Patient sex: M
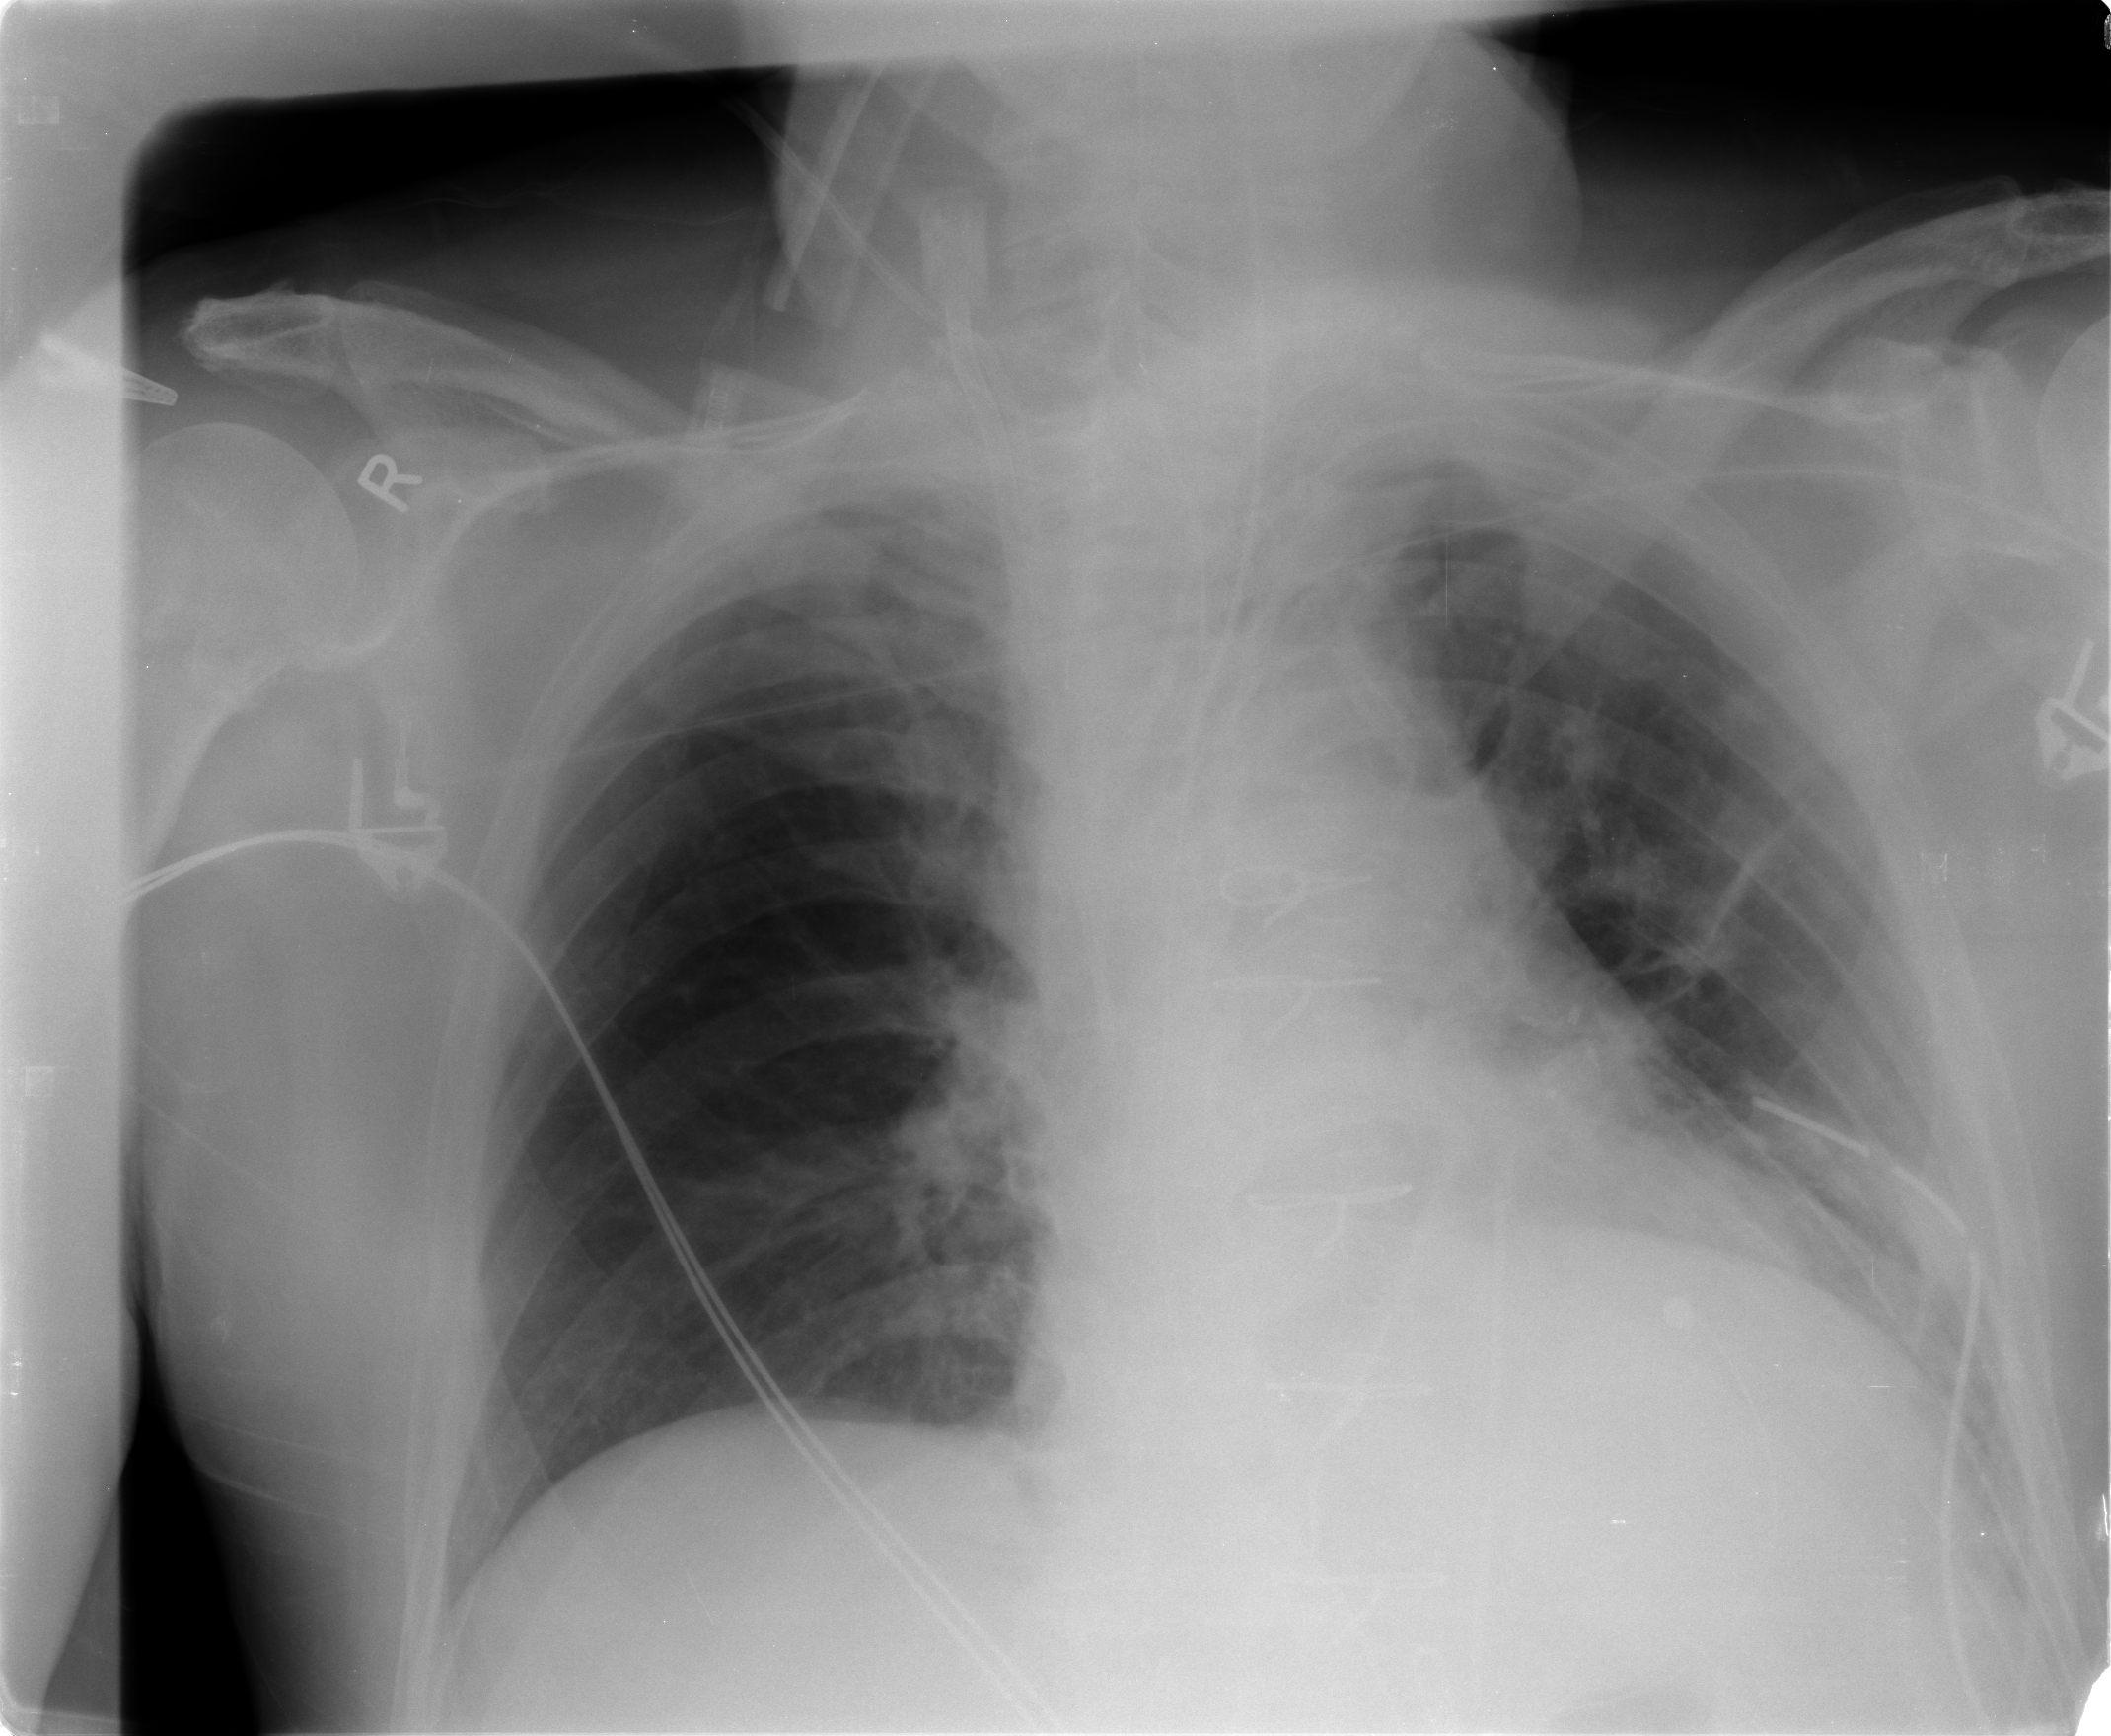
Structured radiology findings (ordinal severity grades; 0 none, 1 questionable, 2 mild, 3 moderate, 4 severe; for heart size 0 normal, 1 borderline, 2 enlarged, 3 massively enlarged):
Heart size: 2
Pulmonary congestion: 1
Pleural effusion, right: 0
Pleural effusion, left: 1
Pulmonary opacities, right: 0
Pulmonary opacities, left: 0
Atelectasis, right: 1
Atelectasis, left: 2